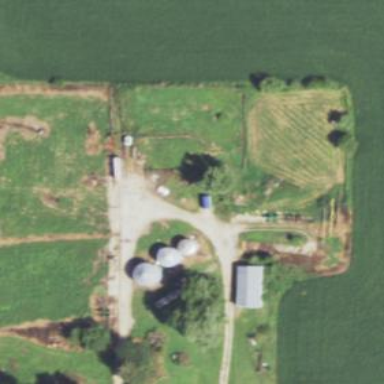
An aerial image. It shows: Farmyard area.